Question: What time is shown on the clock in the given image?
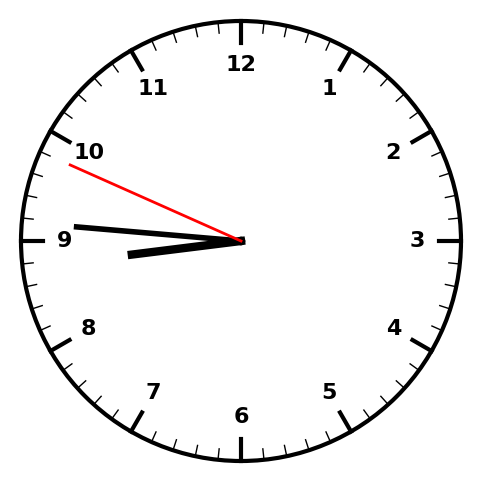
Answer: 08:45:49